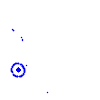
Particle: electron